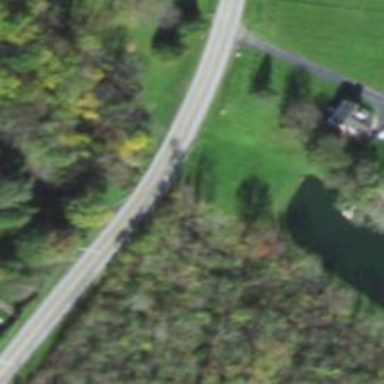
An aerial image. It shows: Culvert tunnel.